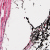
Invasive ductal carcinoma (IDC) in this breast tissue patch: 0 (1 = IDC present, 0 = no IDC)